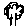
Label: tree